Question: My question is the same as this one:
<URL>.
But with a little twist.
When i built this database I had only one company and one set of customers, but now I run two companies, with different sets of customers. My first thought was to make two separate databases. But if I made changes to one of them I had to do the same to the other one, and I did not want to do this. So I decided to run both companies through the same database.
I have one table named 'Customer' and it looks like this:

'ID' is the PK and also set to auto increment. This was working all good, until I decided two run two companies in the same DB. After I decided this, I added a column named 'CompanyID' to attach that customer to a spcific company. This is also working like it should, when I log into my system as a user of company 1 I get compny 1's customers and so on.
But the problems appear when I add a new customer to the database. I want the customer ID's to start at 1 in both companies. But as it is now, when I create a customer in copmany 1 it gets customer number 1, and when I create a new customer in company 2 it increments on the same number, so it gets customer number 2. Here I wanted it to be customer number 1. The two increments should be separated based on the 'CompanyID'.
First step might be to add both 'ID' and 'CompanyID' as PK, but what else should I do to accomplish this?
Also, if you got another opinion on how i should solve this, I would like to know!
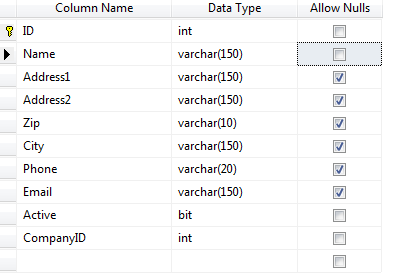
Answer: Okay, first, you definitely need to define your PK against both CompanyID and ID, if you're going to accomplish this task (otherwise, you'll get a PK conflict when you try to insert Company 2's customer 1, assuming Company 1 already has a customer 1.
Once you have a requirement of "no gaps", you pretty well have to roll something yourself, rather than using the IDENTITY features in SQL Server, and you're going to lose scalability.
Two obvious options are to select MAX(ID) + 1 from this table for the next ID (but in this case, you have to maintain an exclusive table lock between determining this value and performing the insert), Or to maintain a separate table of Next IDs to be consumed (in which case you will need an exclusive row lock against the row that you're using and incrementing). E.g. you might have a table like so:
'''
CREATE TABLE CompanyCustomerIDs (
CompanyID int not null,
NextCustomerID int not null,
constraint PK_CompanyCustomerIDs PRIMARY KEY (CompanyID)
)
'''
Then your insert into the Customers table would look something like:
'''
declare @CustomerID int
begin transaction
update CompanyCustomerIDs WITH (ROWLOCK,HOLDLOCK,XLOCK) set @CustomerID = NextCustomerID = NextCustomerID + 1 where CompanyID = @CompanyID
insert into Customers (CompanyID,CustomerID,/* Other COlumns */)
select @CompanyID,@CustomerID,/* Other columns */
commit
'''
As I said though, this will have an impact on the scalability of the database.